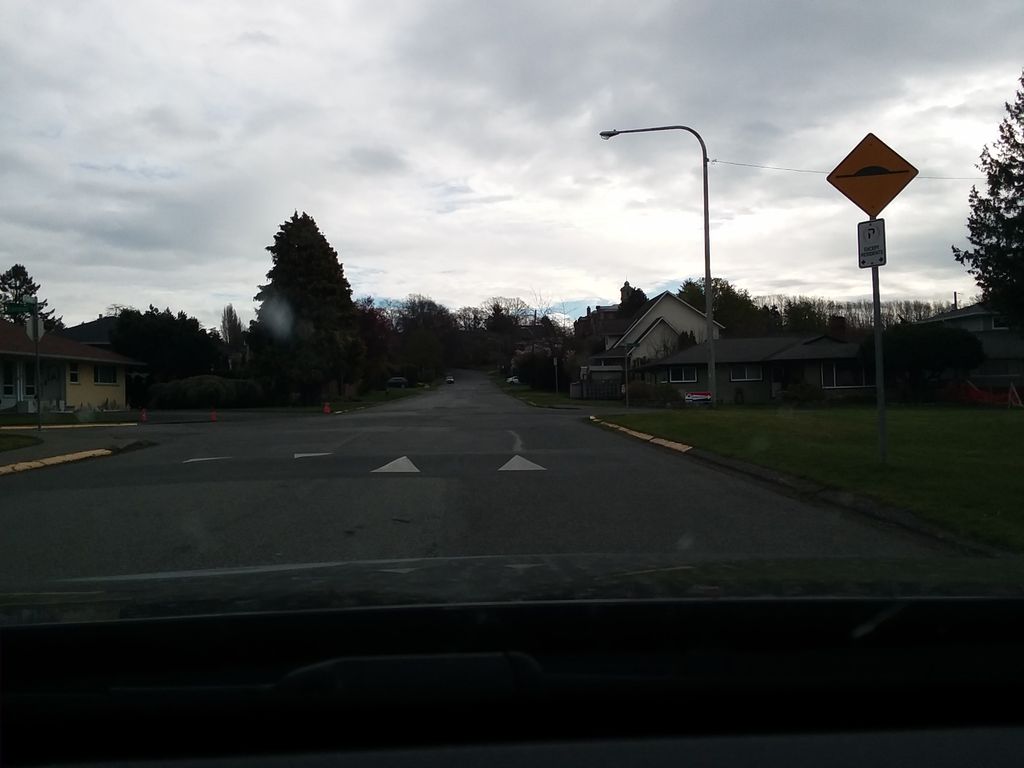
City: victoria